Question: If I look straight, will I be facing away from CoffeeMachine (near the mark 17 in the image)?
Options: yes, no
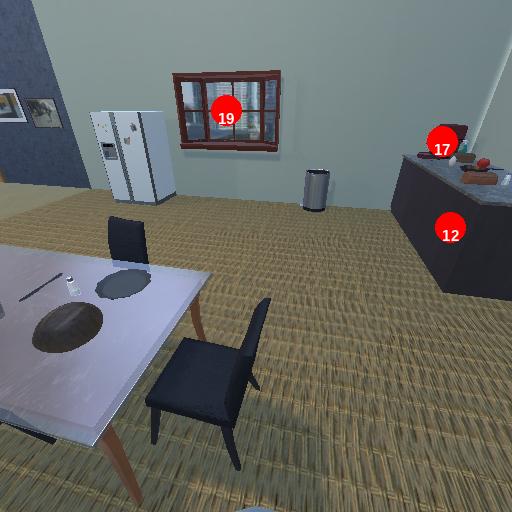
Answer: yes